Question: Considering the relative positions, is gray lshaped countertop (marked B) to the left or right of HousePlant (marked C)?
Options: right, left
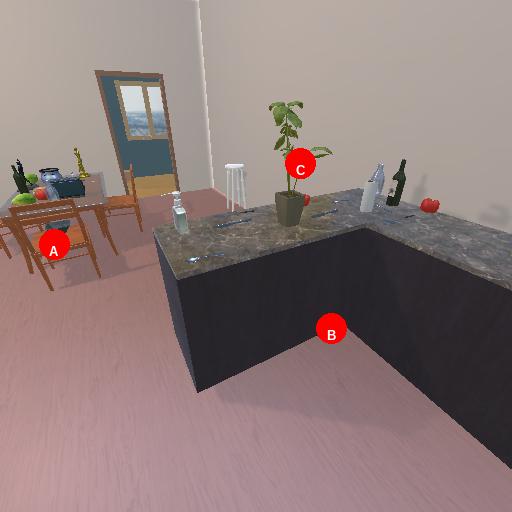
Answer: right